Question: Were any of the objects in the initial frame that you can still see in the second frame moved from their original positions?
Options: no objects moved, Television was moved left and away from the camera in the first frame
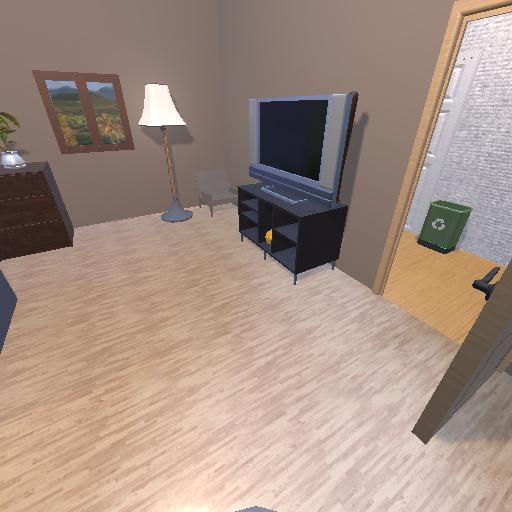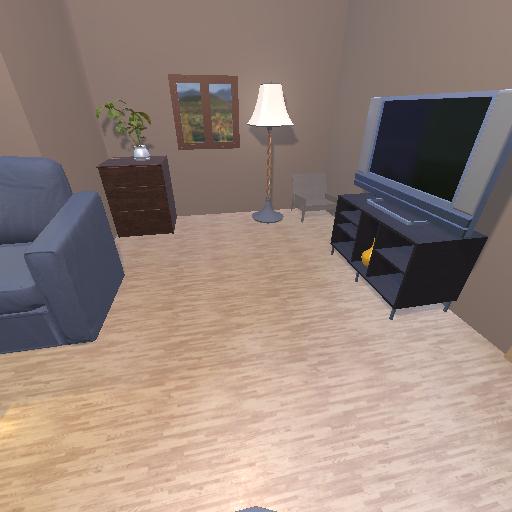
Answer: no objects moved